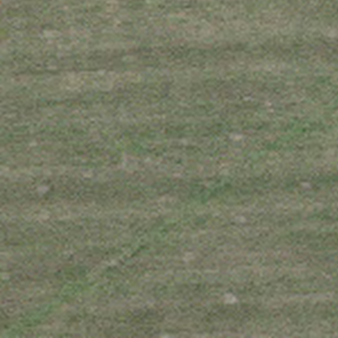
Label: other